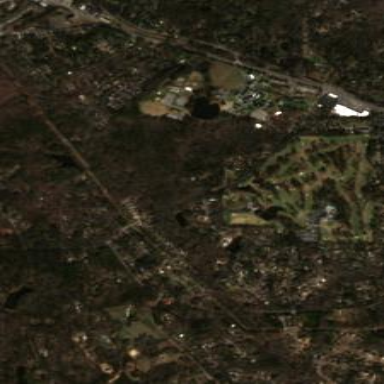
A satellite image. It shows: Golf course surrounded by greenery.